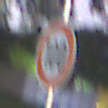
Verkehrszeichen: Geschwindigkeit100
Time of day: Night
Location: Outdoor (Suburban)
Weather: PartlyCloudy
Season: NotSpecified
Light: Artificial